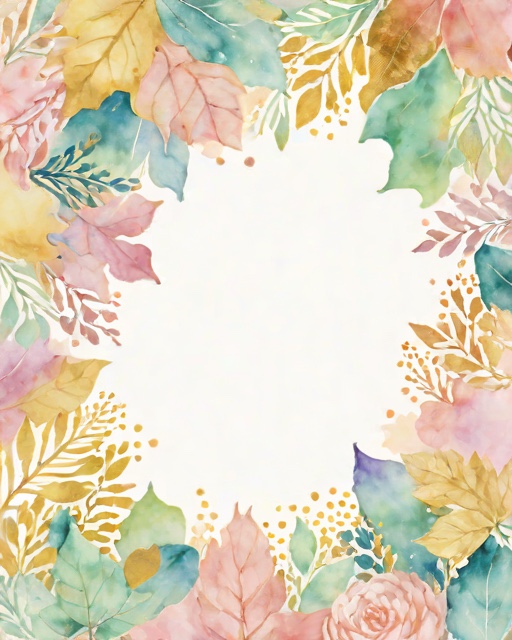
Category: Anniversary